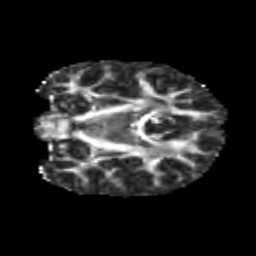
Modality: FA
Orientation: coronal
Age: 11
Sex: male
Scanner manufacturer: siemens
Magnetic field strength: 3 T
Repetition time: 3.8 s
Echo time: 0.07 s